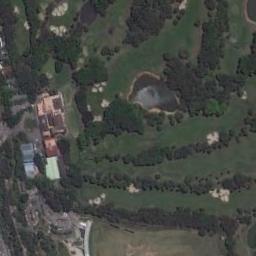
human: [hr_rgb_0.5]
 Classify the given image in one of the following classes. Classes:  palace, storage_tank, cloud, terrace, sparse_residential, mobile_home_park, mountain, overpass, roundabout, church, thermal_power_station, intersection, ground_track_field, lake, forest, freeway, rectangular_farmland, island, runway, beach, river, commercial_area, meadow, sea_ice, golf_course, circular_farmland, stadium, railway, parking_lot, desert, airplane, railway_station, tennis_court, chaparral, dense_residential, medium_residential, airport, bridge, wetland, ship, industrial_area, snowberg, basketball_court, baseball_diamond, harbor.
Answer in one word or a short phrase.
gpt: golf_course